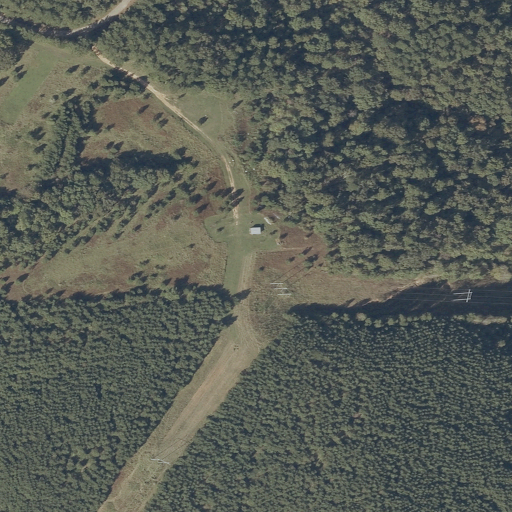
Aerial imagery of mountain in Mississippi named Rogers Hill containing pasture, deciduous forest, evergreen forest, mixed forest, shrub, and open development